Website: macys
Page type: gifting
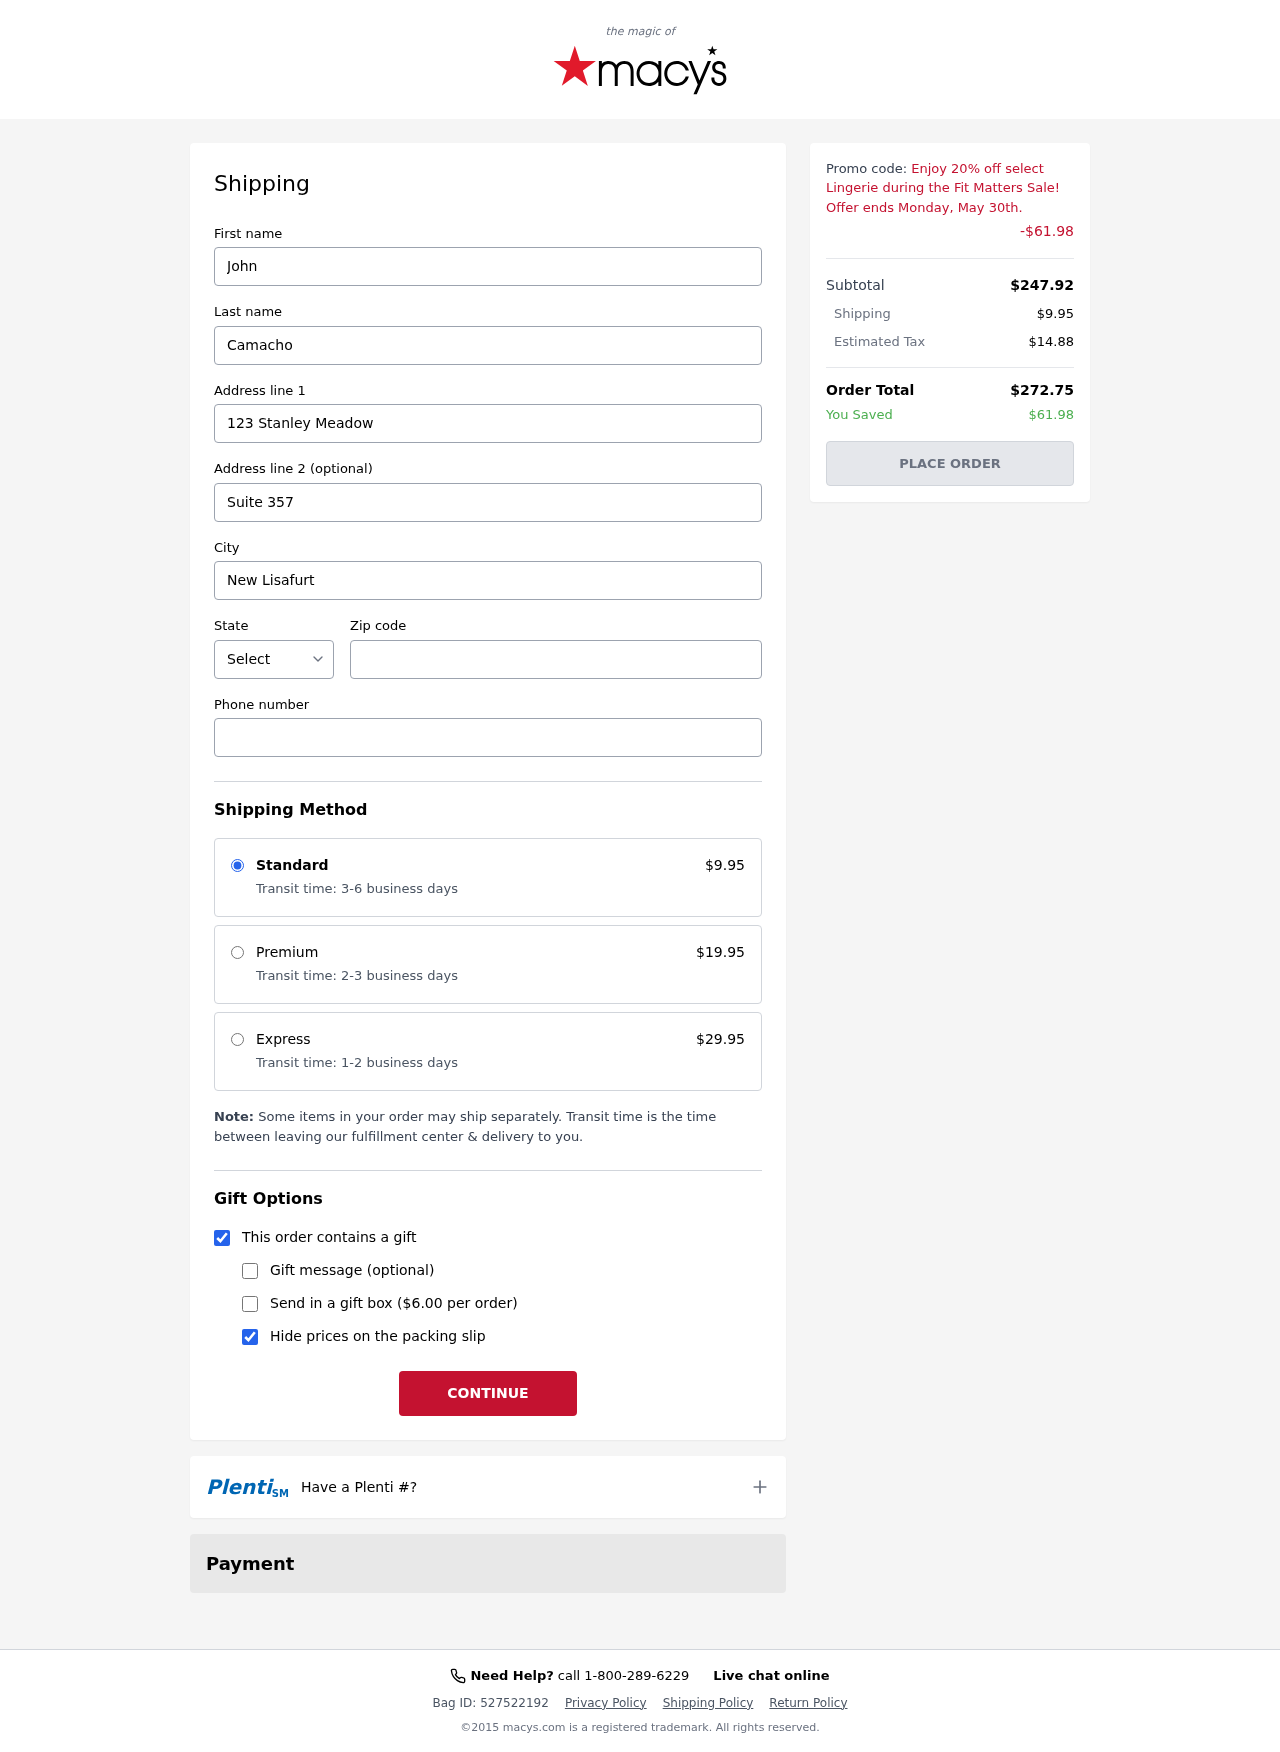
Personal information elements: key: PII_CITY
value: New Lisafurt
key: PII_FIRSTNAME
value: John
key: PII_LASTNAME
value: Camacho
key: PII_PHONE
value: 9843764803
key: PII_POSTCODE
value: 38554
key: PII_STATE_ABBR
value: MI
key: PII_STREET
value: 123 Stanley Meadow
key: PII_STREET2
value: Suite 357
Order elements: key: ORDER_SHIPPING_COST
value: $9.95
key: ORDER_DISCOUNT
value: -$61.98
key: ORDER_SUBTOTAL
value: $247.92
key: ORDER_TAX
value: $14.88
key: ORDER_TOTAL
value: $272.75
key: ORDER_SAVINGS
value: $61.98